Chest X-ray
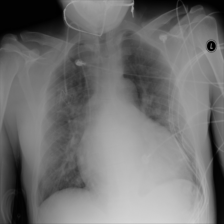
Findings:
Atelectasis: negative
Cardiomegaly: positive
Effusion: positive
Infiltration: positive
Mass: negative
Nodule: negative
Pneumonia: negative
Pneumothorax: negative
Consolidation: negative
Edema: negative
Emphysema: negative
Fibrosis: negative
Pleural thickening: negative
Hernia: negative